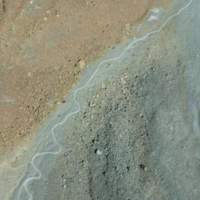
EUNIS habitat code: 31
Species observed at this site:
Silene acaulis